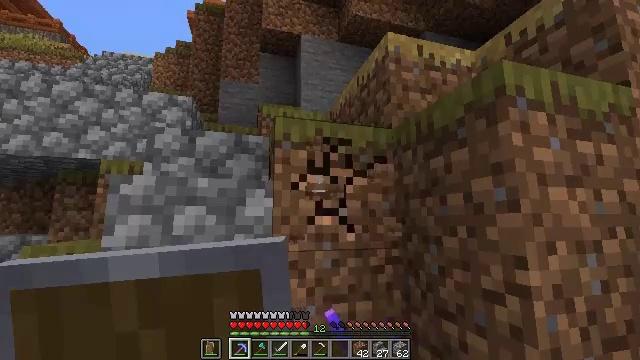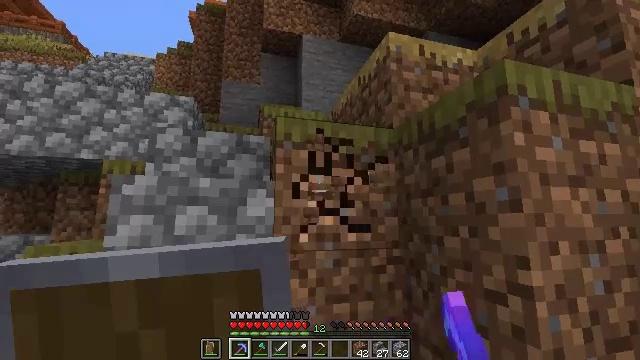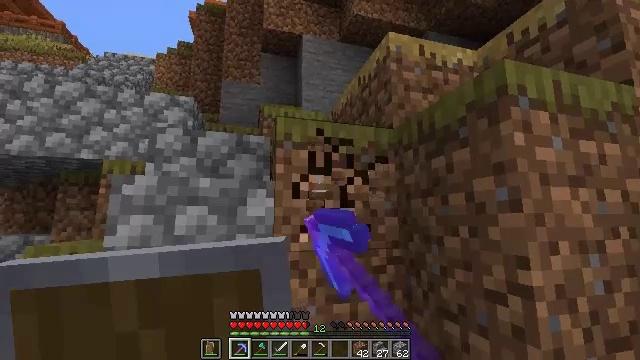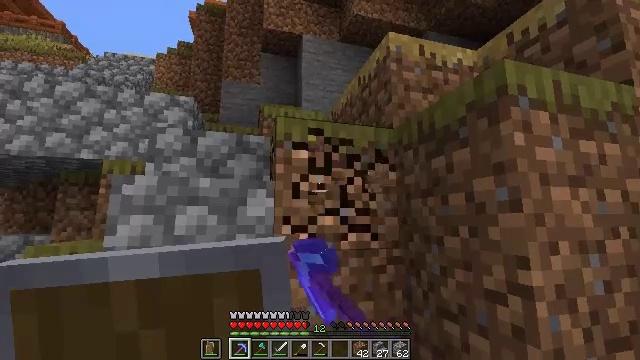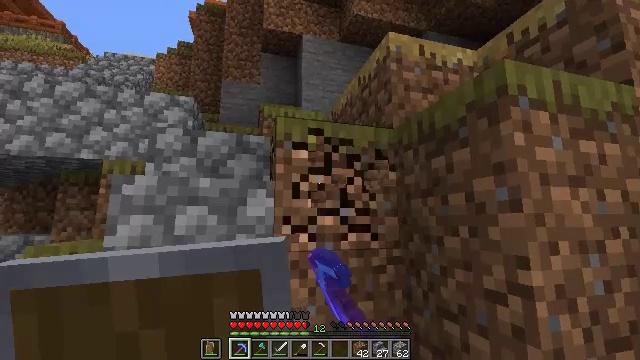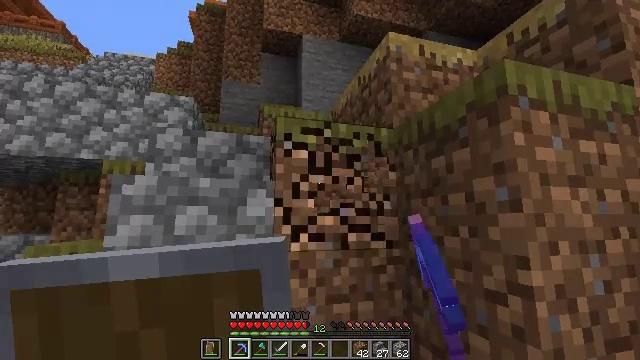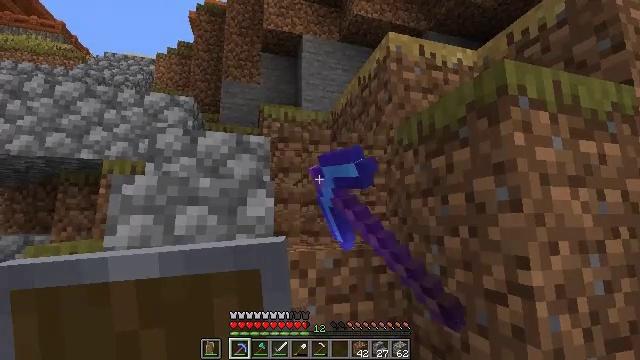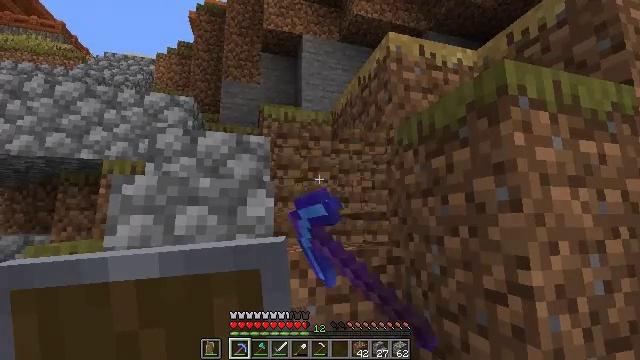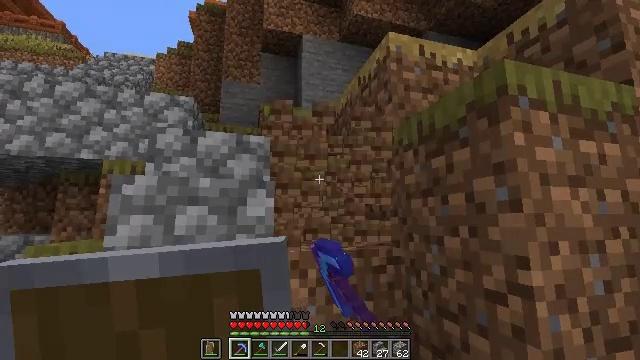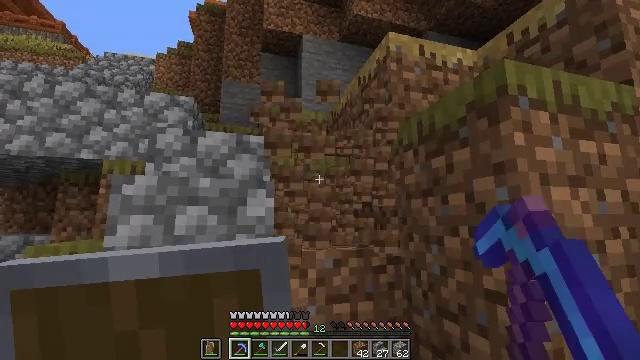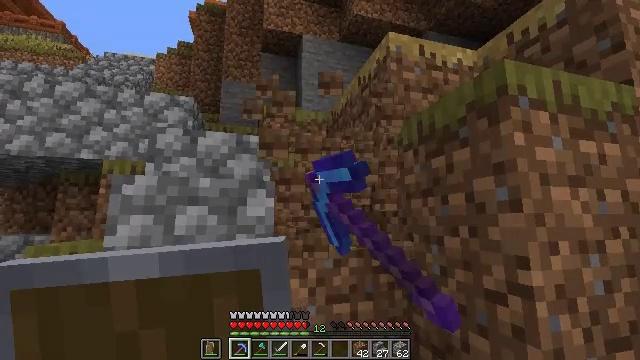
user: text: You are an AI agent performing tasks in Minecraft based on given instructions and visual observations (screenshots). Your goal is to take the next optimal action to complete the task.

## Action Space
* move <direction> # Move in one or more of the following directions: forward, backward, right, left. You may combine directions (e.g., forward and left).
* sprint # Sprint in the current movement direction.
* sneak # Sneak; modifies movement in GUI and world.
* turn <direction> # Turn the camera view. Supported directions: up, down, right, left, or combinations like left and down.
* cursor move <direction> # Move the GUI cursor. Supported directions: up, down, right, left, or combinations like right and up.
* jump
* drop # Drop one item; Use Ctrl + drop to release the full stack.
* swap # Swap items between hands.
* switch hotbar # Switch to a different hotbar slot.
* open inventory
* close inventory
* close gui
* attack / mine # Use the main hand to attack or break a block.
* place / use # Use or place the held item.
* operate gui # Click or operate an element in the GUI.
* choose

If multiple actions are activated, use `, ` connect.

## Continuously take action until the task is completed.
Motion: motion action
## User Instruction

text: Dig up the grass block for dirt.
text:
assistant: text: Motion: sneak, attack / mine
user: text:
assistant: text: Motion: sneak, attack / mine
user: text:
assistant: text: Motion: sneak, attack / mine
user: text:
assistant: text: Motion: sneak, attack / mine
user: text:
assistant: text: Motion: sneak, attack / mine
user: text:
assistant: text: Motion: sneak, attack / mine
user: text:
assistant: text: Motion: sneak, attack / mine
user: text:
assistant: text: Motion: sneak, attack / mine
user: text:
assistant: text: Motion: sneak, attack / mine
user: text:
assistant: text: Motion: sneak, attack / mine
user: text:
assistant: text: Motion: sneak, attack / mine